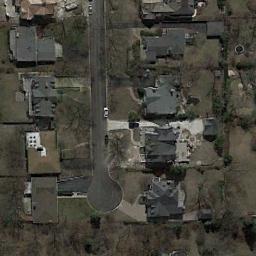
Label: medium_residential